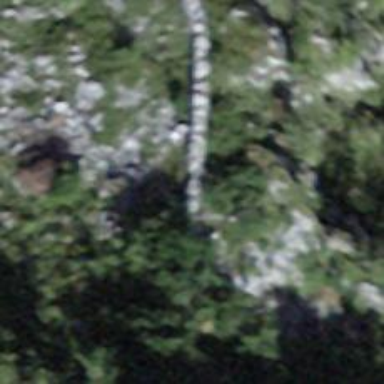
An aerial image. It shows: Wall made of dry stone.